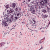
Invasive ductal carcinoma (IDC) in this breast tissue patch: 0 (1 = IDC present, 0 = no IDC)